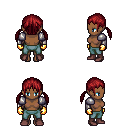
a pixel art fantasy rpg character, female body template, human, dark skin, steel arm armor, teal pants, brunette twin-tailed hairstyle, gold gloves, maroon shoes, four views (front, back, left, right), 2x2 character sprite sheet, small pixel art, hard edges, no anti-aliasing